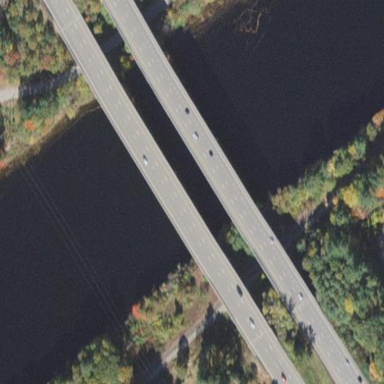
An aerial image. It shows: Man-made bridge.